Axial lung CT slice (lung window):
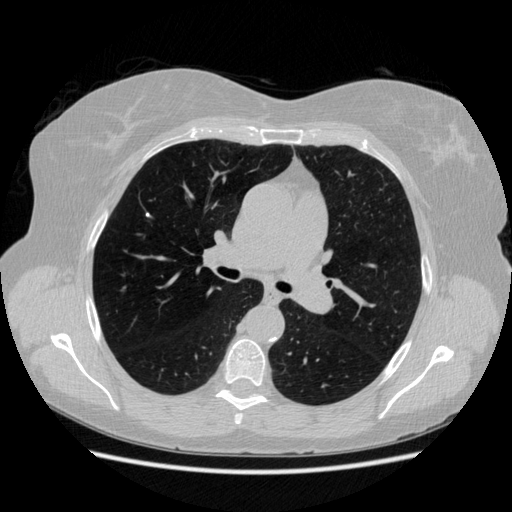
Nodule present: yes
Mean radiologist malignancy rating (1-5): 1